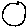
Label: circle